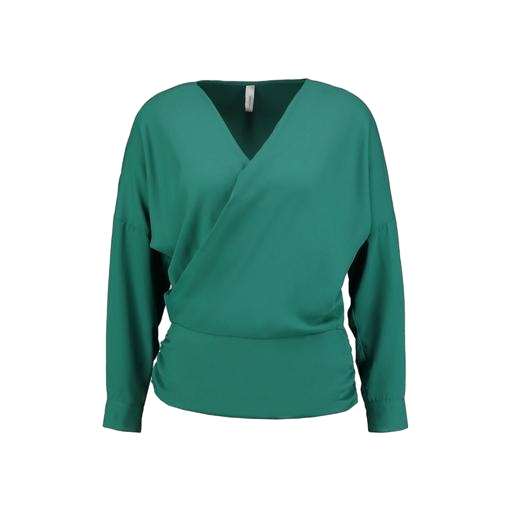
green three-quarter-sleeve top only macy, green faux-wrap drape-front top, green split-back dolman top, white background